Field crop: maize
Growth stage: 2
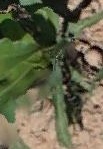
Species: maize